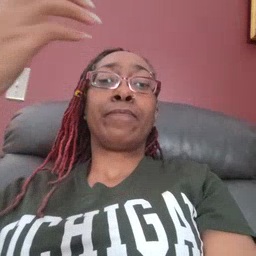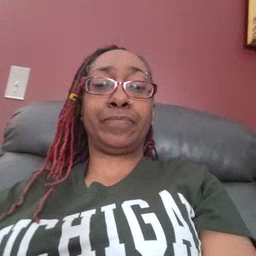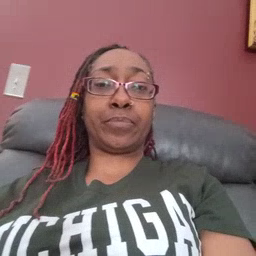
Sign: giraffe